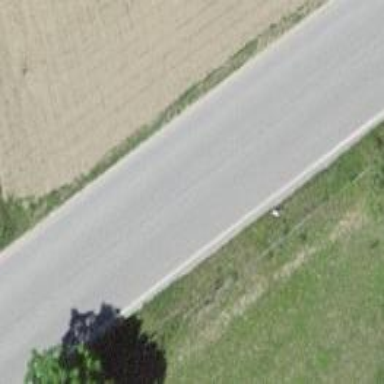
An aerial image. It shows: Paved tertiary road.